Question: I've 3 fragments. Those fragments are placed into a TabsAdapter, for swipping between those fragments.
The problem, is that when the app loads, and the fragmentA view is created, it downloads the image and after it, changes a imageview:
'''
@Override
public View onCreateView(LayoutInflater inflater, ViewGroup container, Bundle savedInstanceState) {
this.myFragmentView = inflater.inflate(R.layout.foto_setmana, container, false); //Aixo conte els "edittext i altres"
new DownloadImageTask(myFragmentView).execute("http://192.168.1.35/testing/fotos/foto1.jpg");
}
}
'''
Code inside DownloadImageTask:
'''
public class DownloadImageTask extends AsyncTask<String, Void, Bitmap> {
View myfragmentview;
public DownloadImageTask(View myfragmentview) {
this.myfragmentview=myfragmentview;
}
protected Bitmap doInBackground(String... urls) {
String urldisplay = urls[0];
Bitmap mIcon11 = null;
try {
InputStream in = new java.net.URL(urldisplay).openStream();
mIcon11 = BitmapFactory.decodeStream(in);
Log.d("debugging","mIcon11"+mIcon11.getHeight());
} catch (Exception e) {
Log.e("Error", e.getMessage());
e.printStackTrace();
}
return mIcon11;
}
protected void onPostExecute(Bitmap result) {
ImageView imv=(ImageView)this.myfragmentview.findViewById(R.id.imageView1);
imv.setImageBitmap(result);
}
'''
So this is what is happening:

1.- I click the app
2.- The app loads. This screen is taken before the app had time to retrieve the image.
3.- As it retrieve the image, its shown.
4.- I swipe the fragment to the next one.
5.- The second fragment
6.- I swipe again to the 3rd fragment.
7. The 3rd fragment.
8. I go back to the first fragment, and the image isnt loaded anymore. Obviously I wont call to DownloadImageTask again, because it would slow so much users experience.
Oh, and by the way. If I just swipe from 1st to 2nd, the image isnt "unloaded", it just happens if I go to 3rd or further. Any idea why is this happening? I'm just curious about this.
Thank you!
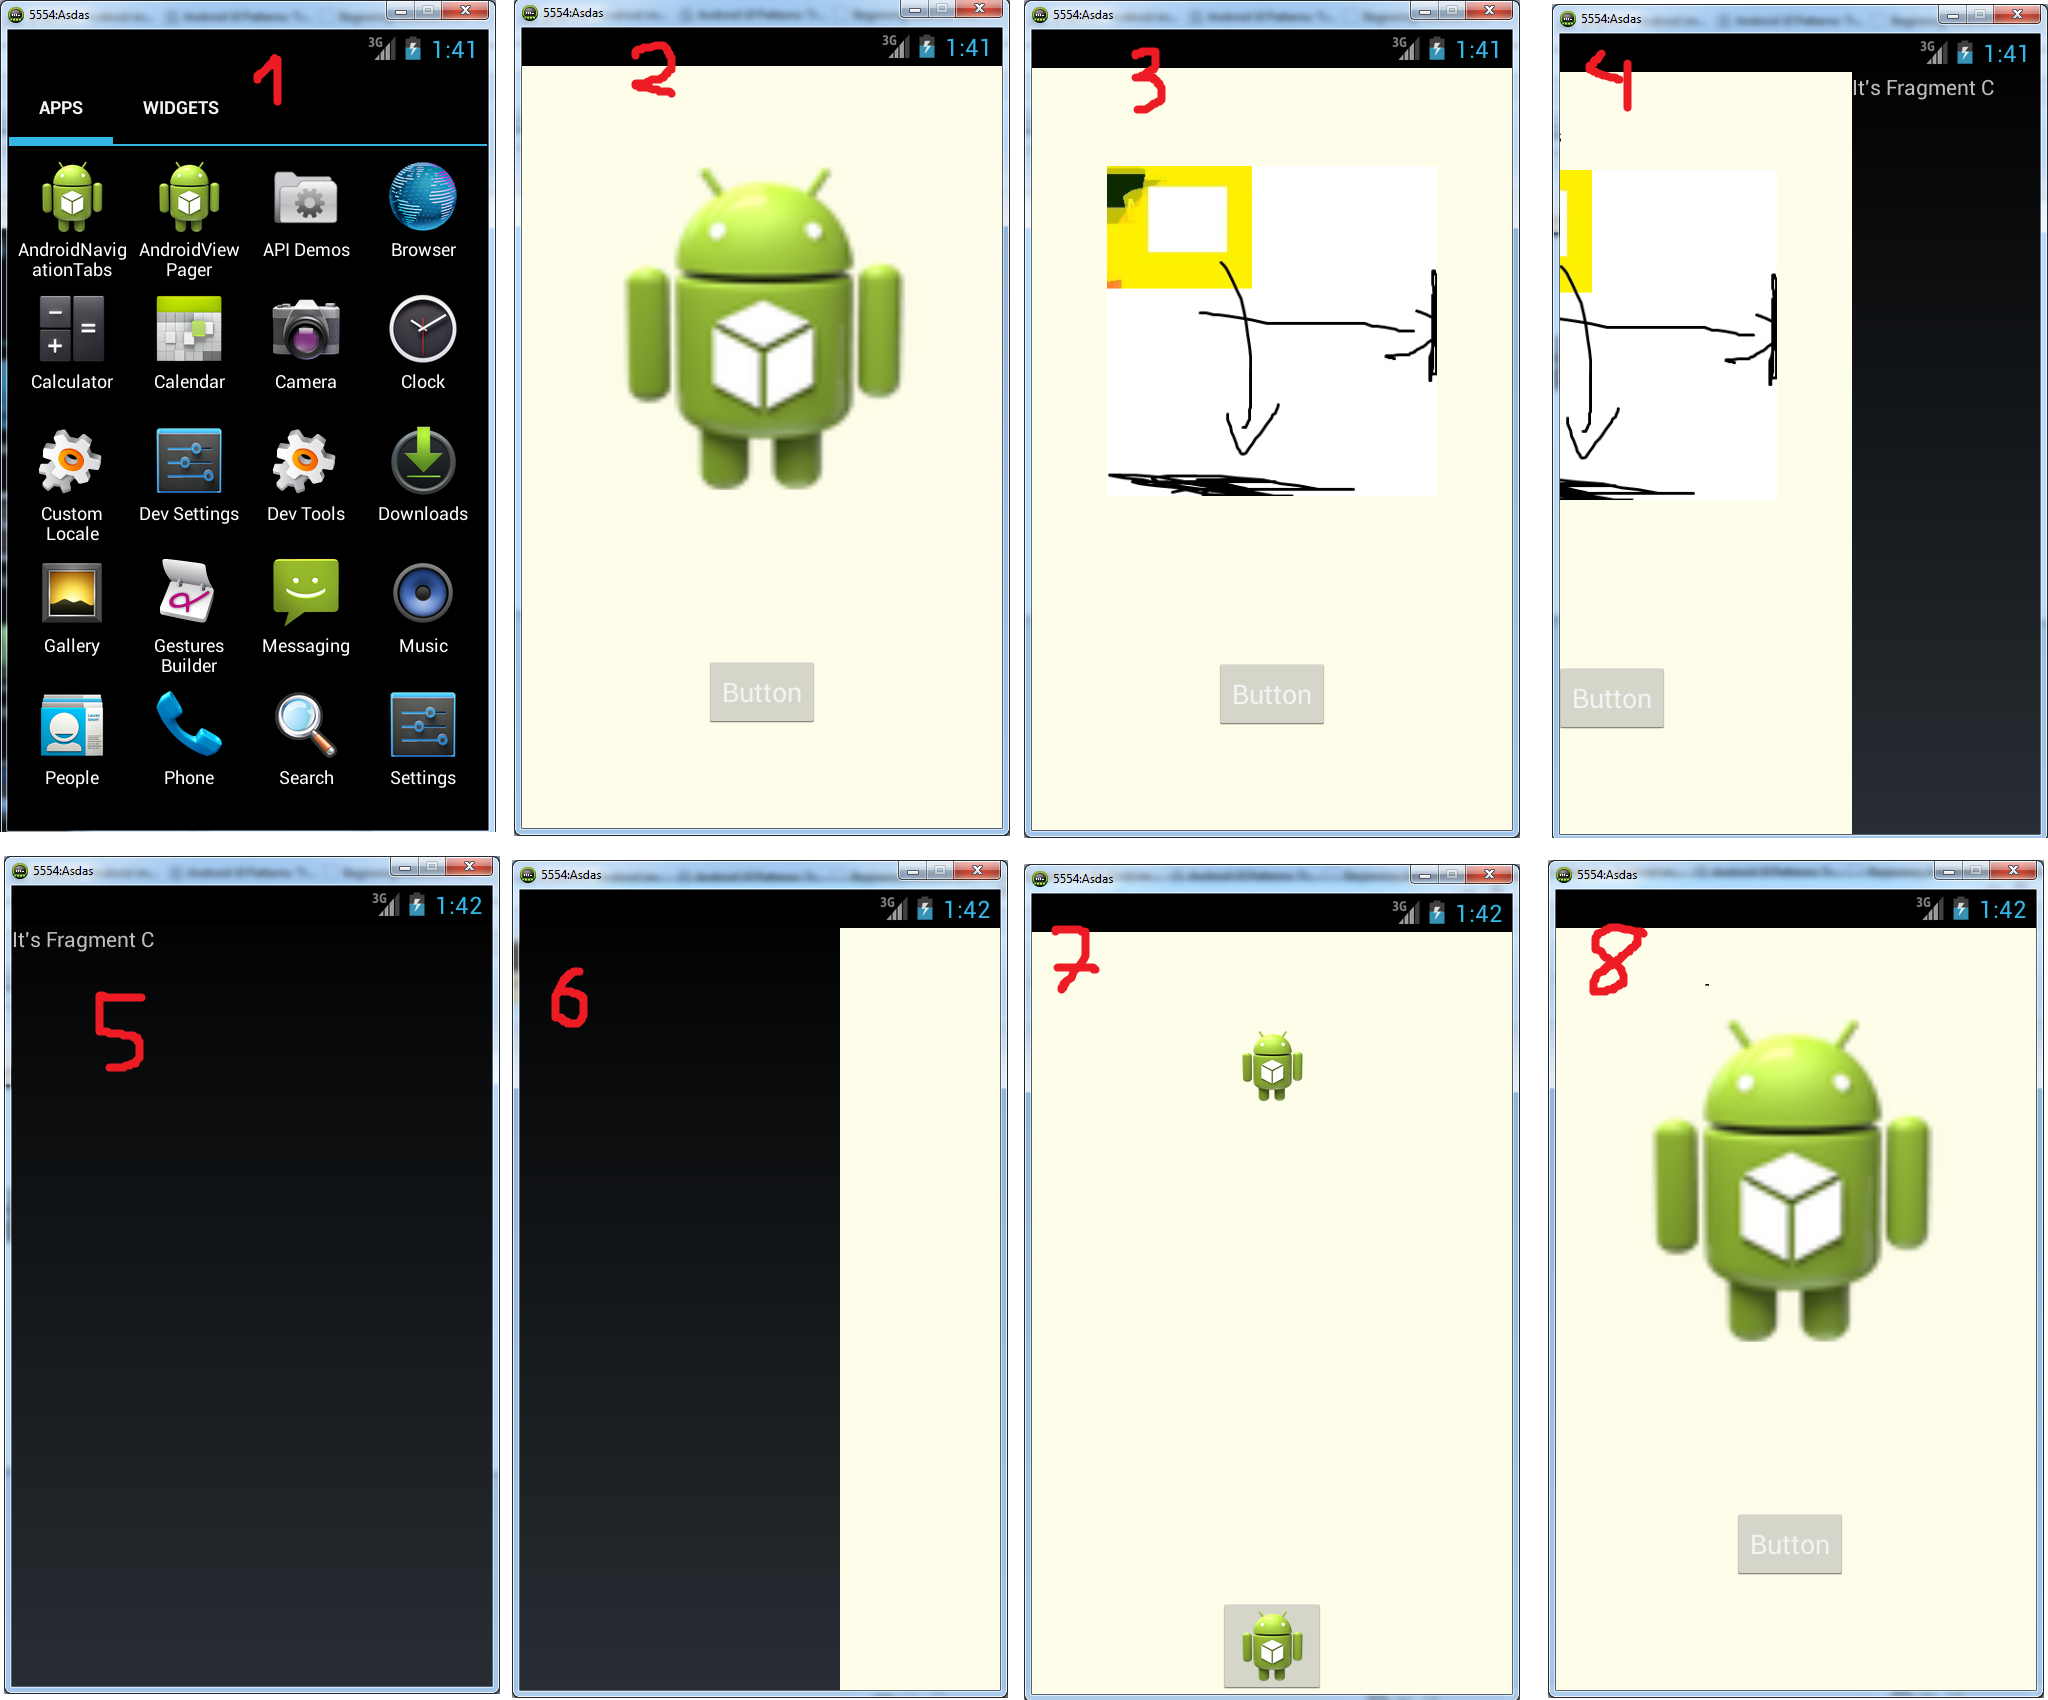
Answer: Use the LruCache to create a RAM cache of your bitmaps.
This great Google IO talk explains exactly how to use it:
<URL>